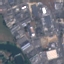
Land use / land cover: Industrial